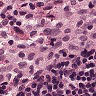
Metastatic tissue present: no